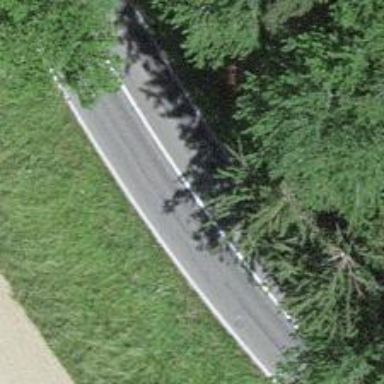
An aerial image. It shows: Tertiary road.